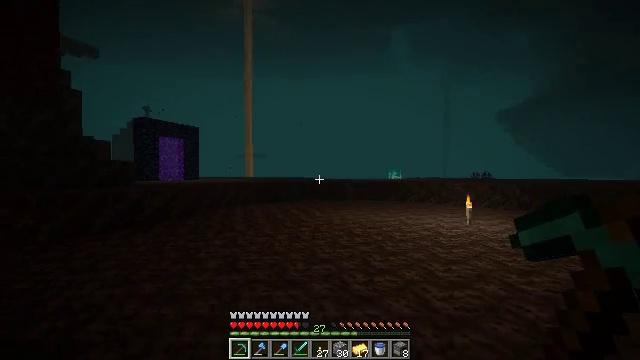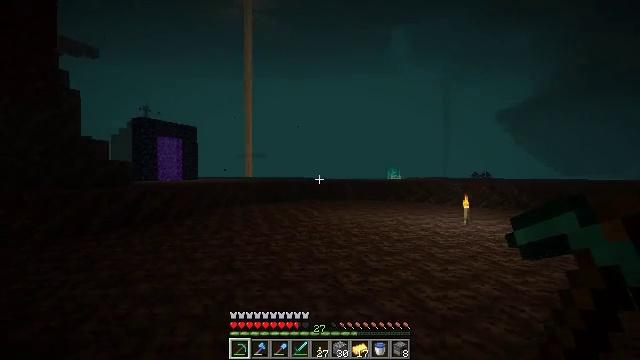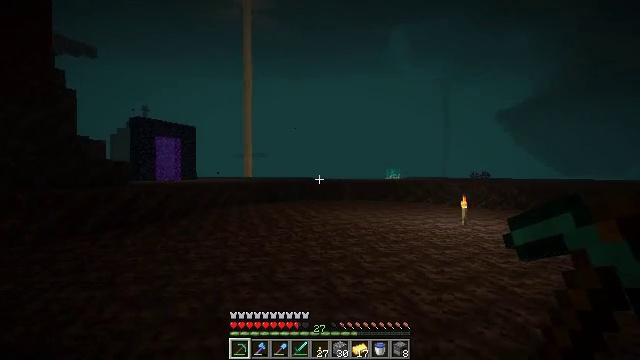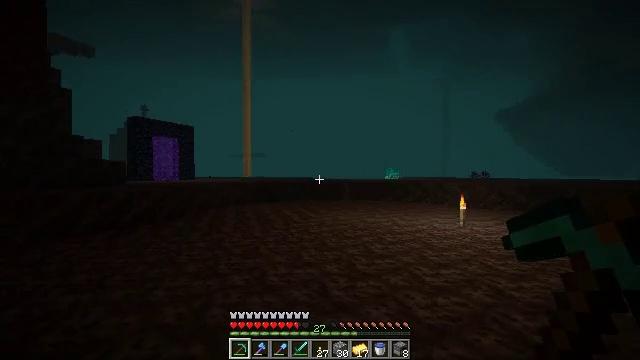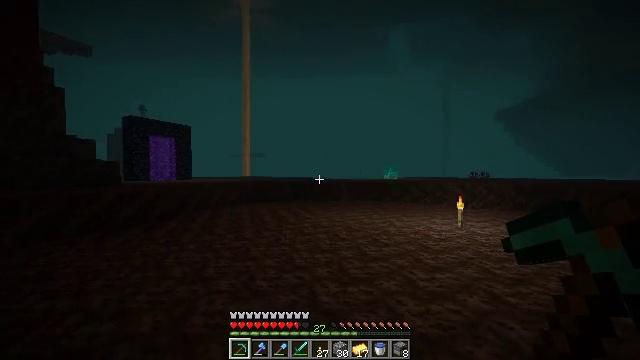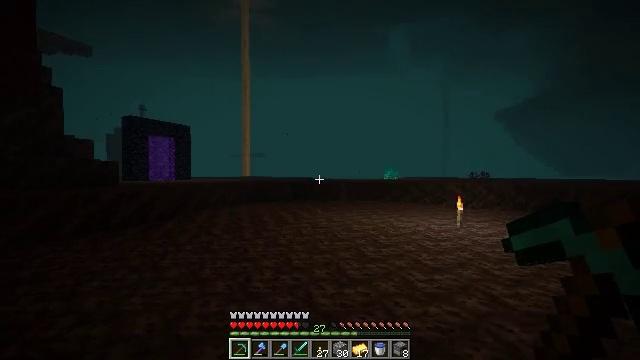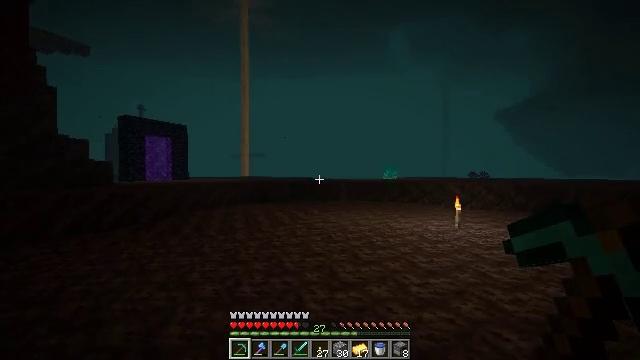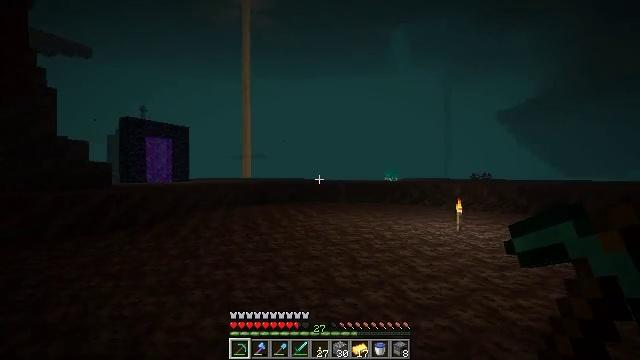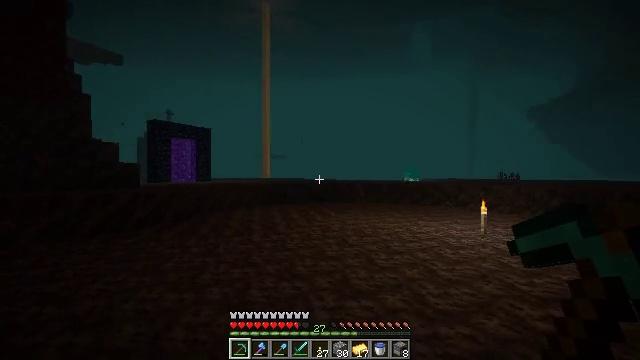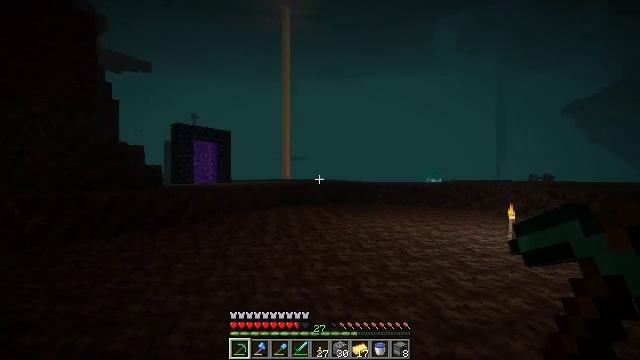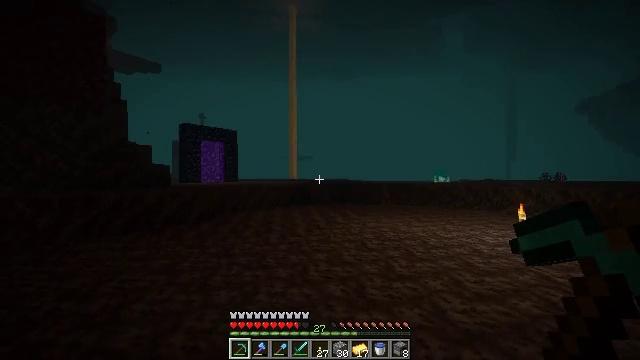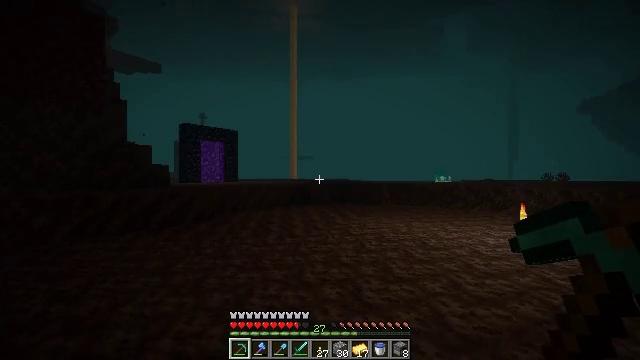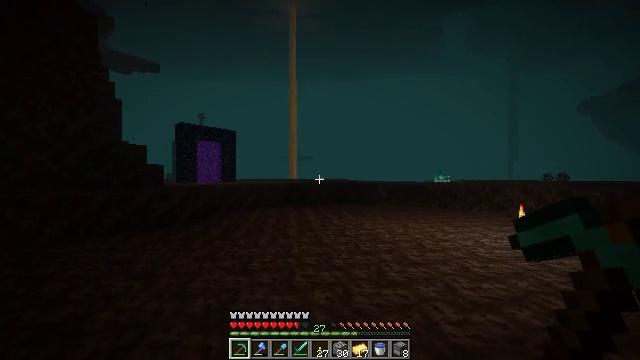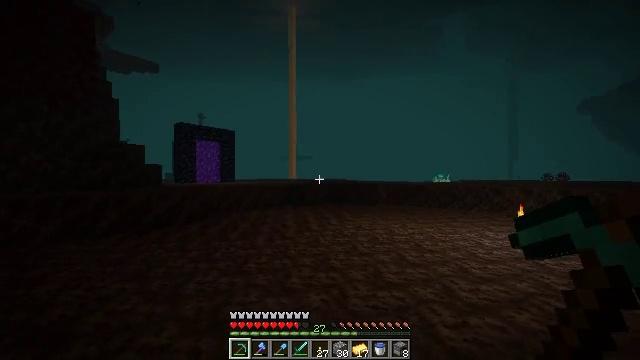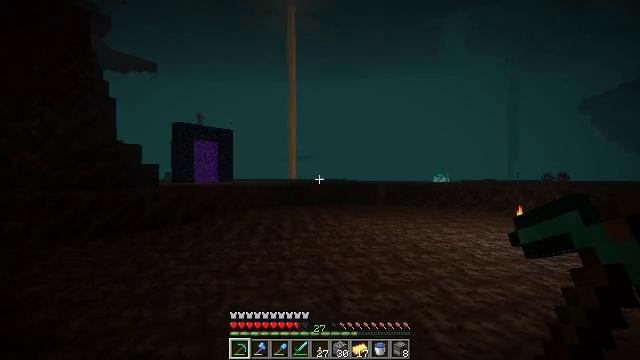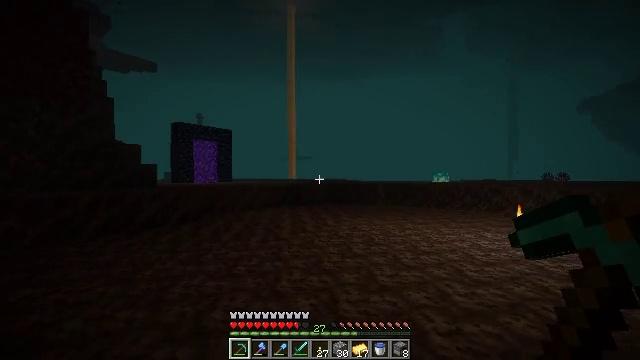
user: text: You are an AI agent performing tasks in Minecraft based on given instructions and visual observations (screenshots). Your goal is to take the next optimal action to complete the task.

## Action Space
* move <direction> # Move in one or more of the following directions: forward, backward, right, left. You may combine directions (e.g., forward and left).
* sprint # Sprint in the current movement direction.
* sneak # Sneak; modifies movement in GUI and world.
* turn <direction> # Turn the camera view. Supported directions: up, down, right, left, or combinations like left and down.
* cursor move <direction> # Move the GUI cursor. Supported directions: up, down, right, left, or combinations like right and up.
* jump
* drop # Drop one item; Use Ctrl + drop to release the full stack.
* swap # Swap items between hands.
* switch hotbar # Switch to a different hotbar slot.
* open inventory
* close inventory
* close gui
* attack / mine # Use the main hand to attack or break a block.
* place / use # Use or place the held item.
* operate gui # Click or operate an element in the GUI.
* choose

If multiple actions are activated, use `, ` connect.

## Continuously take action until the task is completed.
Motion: motion action
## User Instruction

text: Collect crimson roots for crafting.
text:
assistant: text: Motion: move forward and move right
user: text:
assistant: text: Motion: move forward and move right
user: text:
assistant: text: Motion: move forward and move right
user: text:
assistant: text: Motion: move forward and move right
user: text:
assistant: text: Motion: move forward and move right
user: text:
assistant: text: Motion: move forward and move right
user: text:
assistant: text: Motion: move forward and move right
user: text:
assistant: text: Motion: move forward and move right, turn left
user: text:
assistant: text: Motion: move forward and move right, turn left
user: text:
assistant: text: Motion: move forward and move right, turn left
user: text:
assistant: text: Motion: move forward and move right
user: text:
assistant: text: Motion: move forward and move right
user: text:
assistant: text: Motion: move forward and move right
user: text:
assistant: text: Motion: move forward and move right
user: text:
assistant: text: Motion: move forward and move right
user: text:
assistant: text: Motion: move forward and move right
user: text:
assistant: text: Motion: move forward and move right
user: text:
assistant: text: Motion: move forward and move right
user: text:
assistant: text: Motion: move forward and move right
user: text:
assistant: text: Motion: move forward and move right
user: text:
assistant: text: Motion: move forward and move right
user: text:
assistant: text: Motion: move forward and move right
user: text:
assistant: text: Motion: move forward and move right
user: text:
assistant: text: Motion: move forward and move right
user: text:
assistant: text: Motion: move forward and move right
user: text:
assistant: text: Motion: move forward and move right
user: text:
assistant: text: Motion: move forward and move right
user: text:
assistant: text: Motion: move forward and move right
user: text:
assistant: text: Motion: move forward and move right, turn right and down
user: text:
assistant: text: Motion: move forward and move right, turn right and down